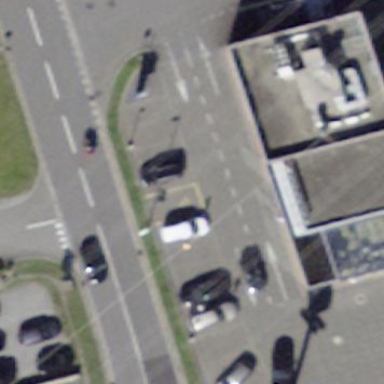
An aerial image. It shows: Fast food restaurant in building.